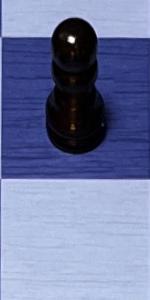
Label: Empty